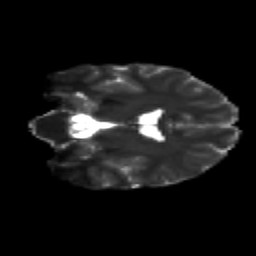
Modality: T2w
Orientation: coronal
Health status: healthy
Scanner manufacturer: siemens
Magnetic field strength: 3 T
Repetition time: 12 s
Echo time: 0.092 s